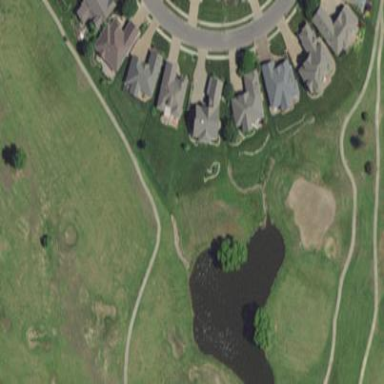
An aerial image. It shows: Rough grassy area used for golf.